Field crop: maize
Growth stage: 2
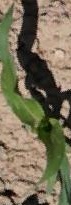
Species: maize